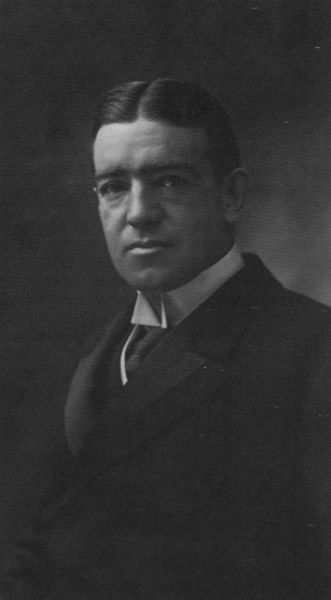
Titel: Sir Ernest Henry Shackleton (1874–1922), Polarforscher
Künstler: Atelier Nadar
Schlagwörter: mann, schatten, weiß, grau, hintergrund, licht, mund, nase, ohr, schwarz, stirn, blick, anzug, hemd, augen, falten, gesicht, kragen, mensch, bildnis, herr, portrait, porträt, pose, kinn, lippen, mittelscheitel, ohren, scheitel, lächeln, wangen, krawatte, brauen, glanz, pupillen, hemdkragen, revers, weste, foto, fotografie, photographie, vatermörder, schwarzweiß, posieren, stehkragen, photo, halbprofil, rasiert, kinngrübchen, aufnahme, atelieraufnahme